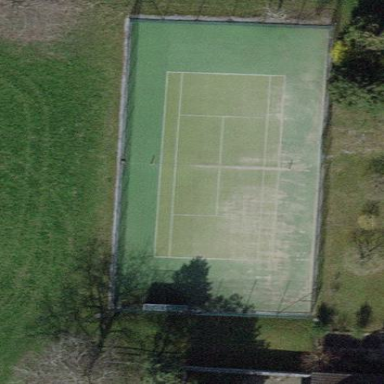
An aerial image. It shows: Tennis court on pitch.